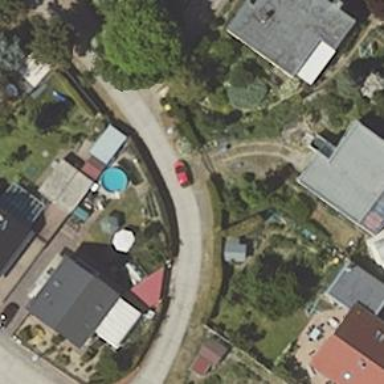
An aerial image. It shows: Driveway leading to service road.